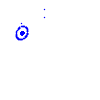
Particle: electron